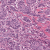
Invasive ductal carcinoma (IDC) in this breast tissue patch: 1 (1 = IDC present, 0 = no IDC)